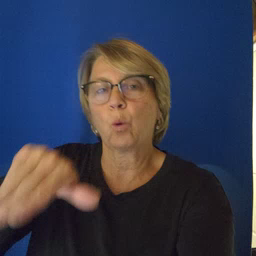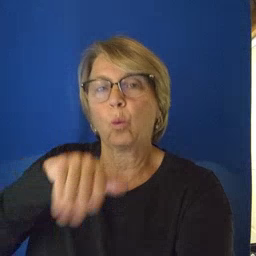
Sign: pool